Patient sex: F
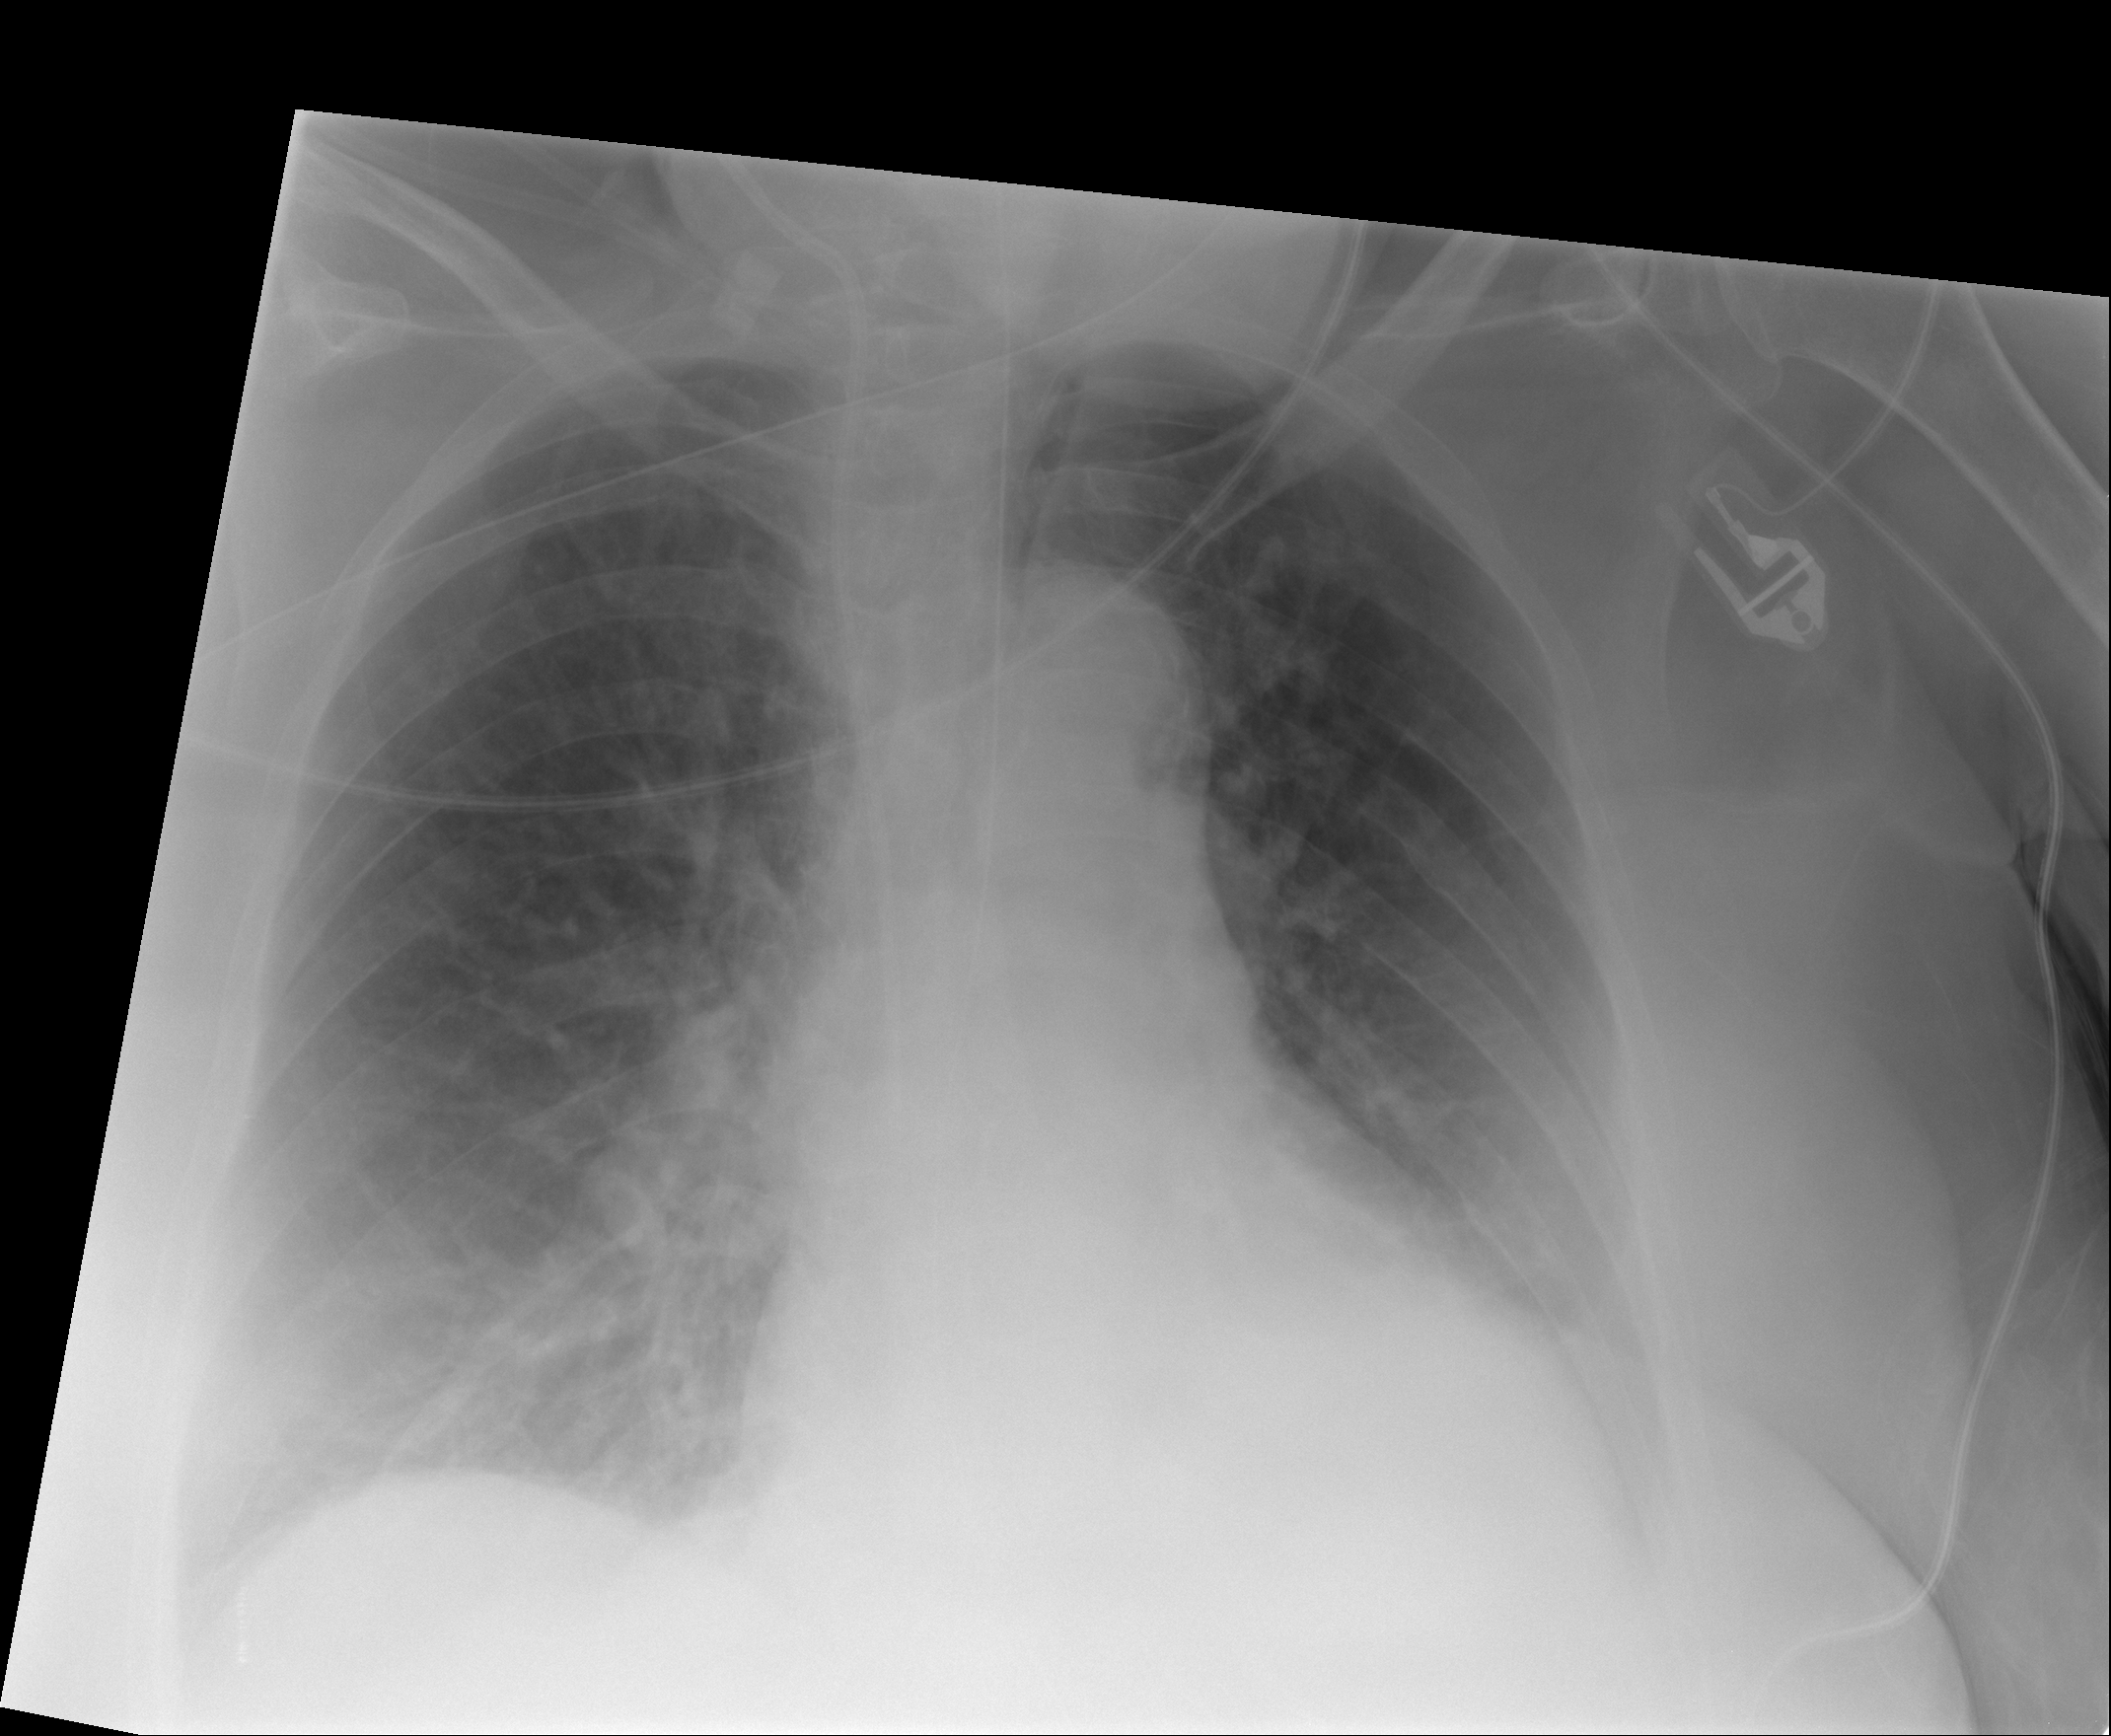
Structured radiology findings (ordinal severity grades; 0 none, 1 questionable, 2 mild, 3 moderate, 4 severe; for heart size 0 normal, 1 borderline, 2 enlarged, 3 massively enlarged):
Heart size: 2
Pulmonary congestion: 0
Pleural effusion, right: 0
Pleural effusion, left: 0
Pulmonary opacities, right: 2
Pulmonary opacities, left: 0
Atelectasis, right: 2
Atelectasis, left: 2